Question: I have recently started working on an android app (I am pretty new to the platform).
I was just trying to write a simple todo app to learn how array adapters work.
--So once I enter text in the myTextView and press "Enter", I want text to show up in a list view below. As shown in the picture nothing gets updated in the list view.
What am I doing wrong here? please help.
test.java:
'''
package com.niranjanbajgai.test;
import android.app.Activity;
import android.os.Bundle;
import android.view.KeyEvent;
import android.view.Menu;
import android.view.MenuItem;
import android.view.View;
import android.widget.ArrayAdapter;
import android.widget.EditText;
import android.widget.ListView;
import java.util.ArrayList;
public class test extends Activity {
@Override
protected void onCreate(Bundle savedInstanceState) {
super.onCreate(savedInstanceState);
setContentView(R.layout.activity_test);
//Get reference to UI widget.
final ListView myListView = (ListView) findViewById(R.id.myListView);
final EditText myEditText = (EditText) findViewById(R.id.myEditText);
//Create the array list
final ArrayList<String> myArrayList = new ArrayList<String>();
//create an array adapter to bind array to the list view
final ArrayAdapter<String> myArrayAdapter = new ArrayAdapter<String>(
this, android.R.layout.simple_list_item_1, myArrayList);
myListView.setAdapter(myArrayAdapter);
myEditText.setOnKeyListener(new View.OnKeyListener() {
@Override
public boolean onKey(View view, int keyCode, KeyEvent keyEvent) {
if(keyEvent.getAction() == keyEvent.ACTION_DOWN){
if(keyCode == keyEvent.KEYCODE_ENTER){
myArrayList.add(0, myEditText.getText().toString());
myArrayAdapter.notifyDataSetChanged();
myEditText.setText("");
}
return true;
}
return false;
}
});
}
@Override
public boolean onCreateOptionsMenu(Menu menu) {
// Inflate the menu; this adds items to the action bar if it is present.
getMenuInflater().inflate(R.menu.test, menu);
return true;
}
@Override
public boolean onOptionsItemSelected(MenuItem item) {
// Handle action bar item clicks here. The action bar will
// automatically handle clicks on the Home/Up button, so long
// as you specify a parent activity in AndroidManifest.xml.
int id = item.getItemId();
if (id == R.id.action_settings) {
return true;
}
return super.onOptionsItemSelected(item);
}
}
'''
activity_test.xml:
'''
<LinearLayout xmlns:android="http://schemas.android.com/apk/res/android"
xmlns:tools="http://schemas.android.com/tools"
android:layout_width="match_parent"
android:layout_height="match_parent"
android:orientation="vertical"
tools:context=".test">
<EditText
android:id="@+id/myEditText"
android:layout_width="match_parent"
android:layout_height="wrap_content"
android:hint="@string/addItemHint"/>
<ListView
android:id="@+id/myListView"
android:layout_width="match_parent"
android:layout_height="wrap_content"/>
</LinearLayout>
'''

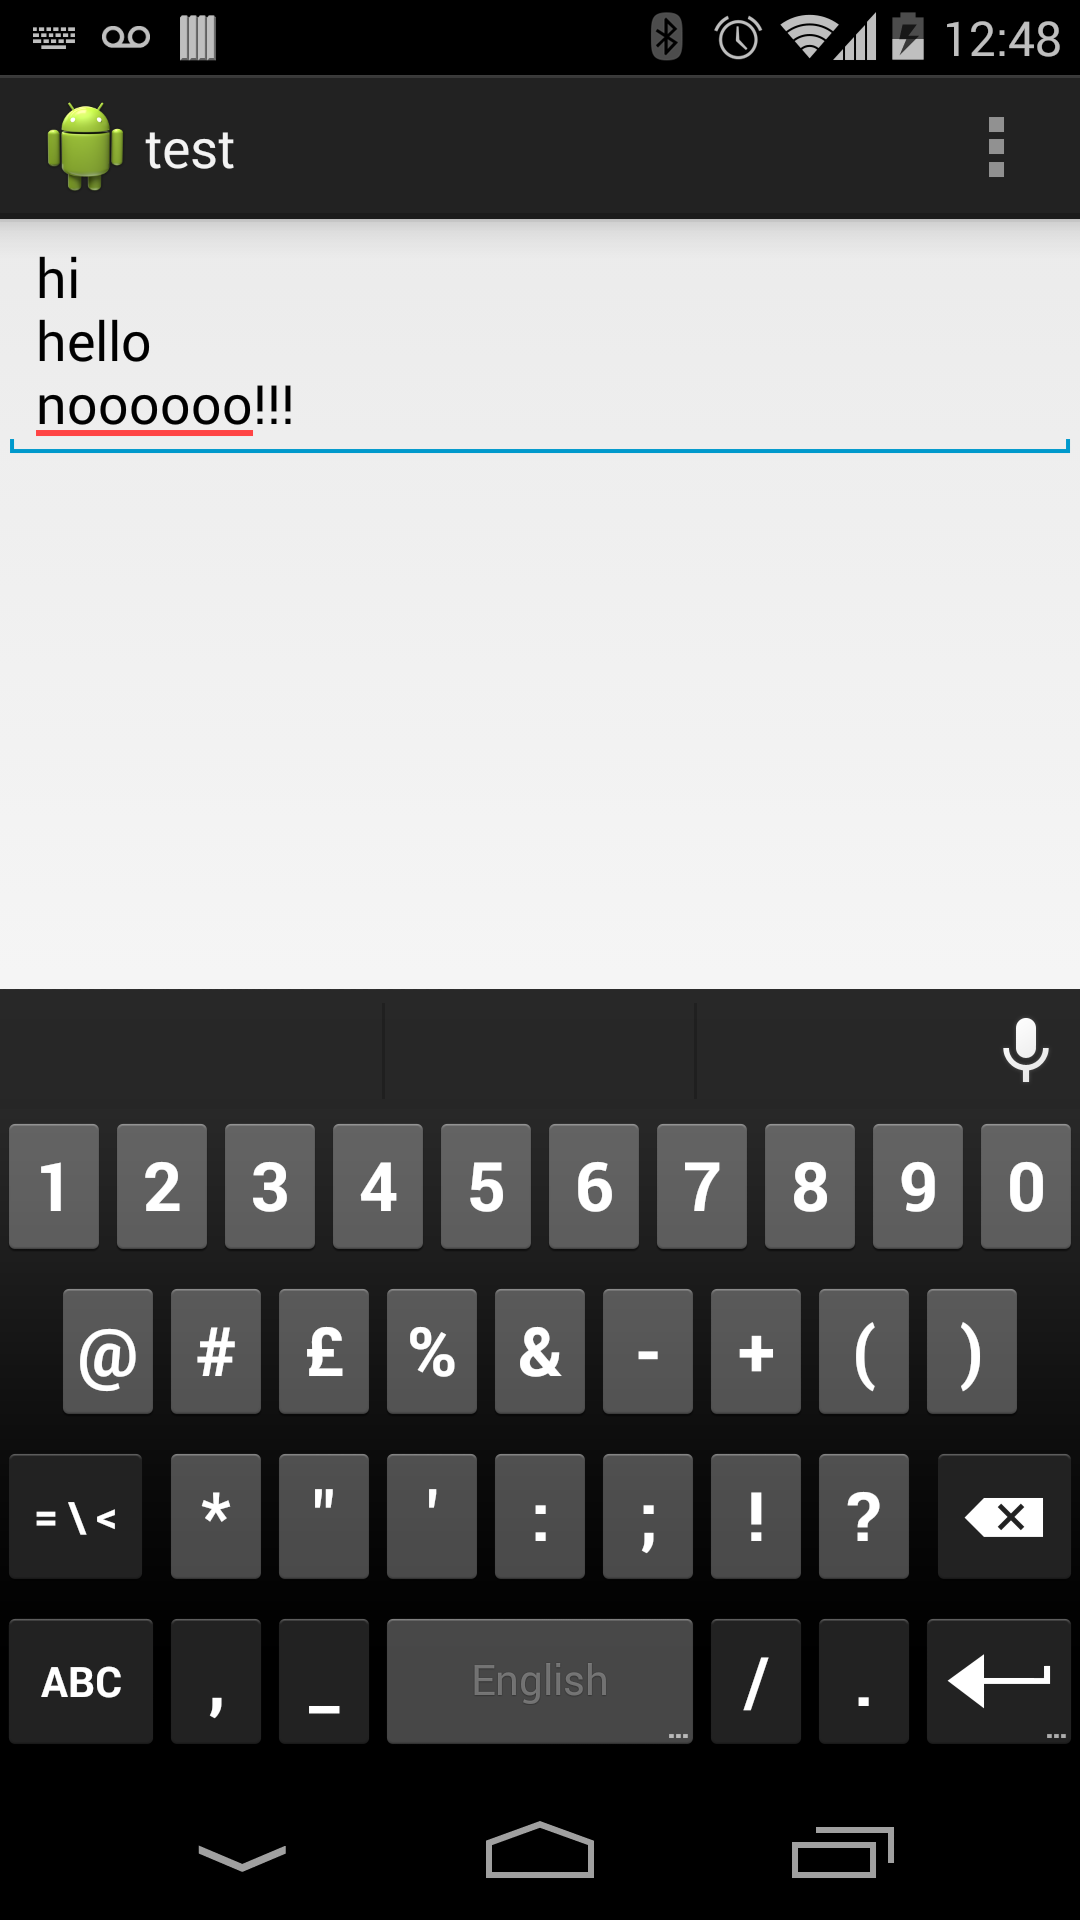
Answer: You want to validate the content of your EditText from the bottom right button of the keyboard right?
Currently, the button allows to add a new line. I think that the onKeyListener is called only when using an hardware keyboard, that's why it's never called.
To change the bottom right button, you need to change the imeOptions of the EditText to actionDone for example.
'''
<EditText
android:id="@+id/myEditText"
android:layout_width="match_parent"
android:layout_height="wrap_content"
android:hint="@string/addItemHint"
android:imeOptions="actionDone" />
'''
And then you can remove your onKeyListener by an EditorActionListener :
'''
editText.setOnEditorActionListener(new OnEditorActionListener() {
@Override
public boolean onEditorAction(TextView v, int actionId, KeyEvent event) {
boolean handled = false;
if (actionId == EditorInfo.IME_ACTION_DONE) {
myArrayList.add(0, myEditText.getText().toString());
myArrayAdapter.notifyDataSetChanged();
myEditText.setText("");
handled = true;
}
return handled;
}
});
'''
For more details on EditText and the keyboard, you can read the <URL>
The rest of your code looks good and should work. Simply replace the height of your ListView with match_parent (a ListView should not be wrapped).